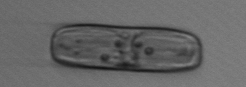
Label: Ephemera